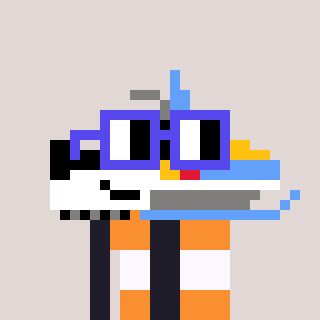
a pixel art character with square blue glasses, a snowmobile-shaped head and a grayscale-colored body on a warm background